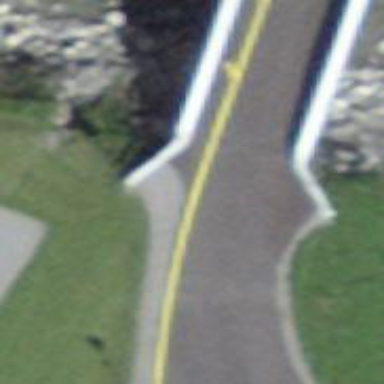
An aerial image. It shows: Tertiary road with bridge.